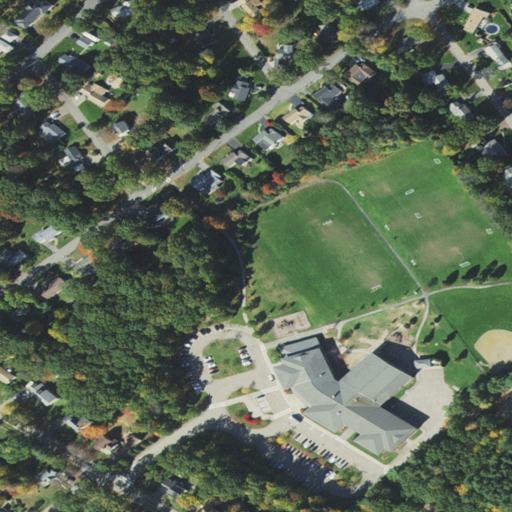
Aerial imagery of mountain in Massachusetts named Davis Hill containing low intensity development, medium intensity development, open development, deciduous forest, high intensity development, pasture, and evergreen forest